Field crop: maize
Growth stage: 1
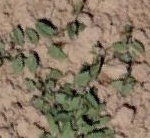
Species: convolvulus